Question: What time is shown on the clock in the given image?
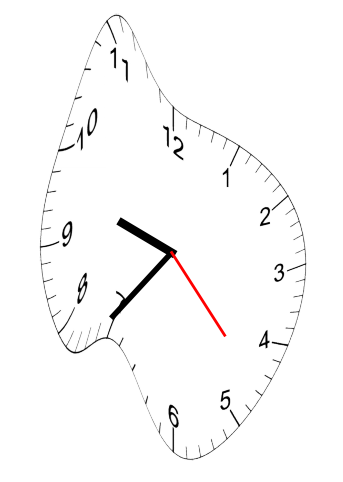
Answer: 09:36:23